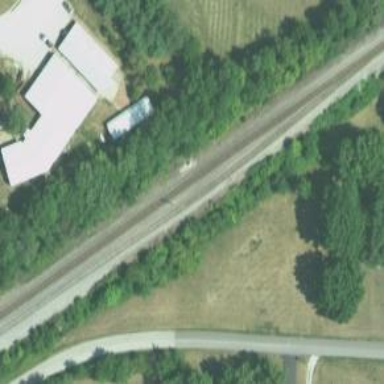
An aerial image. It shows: Railway siding with rails.